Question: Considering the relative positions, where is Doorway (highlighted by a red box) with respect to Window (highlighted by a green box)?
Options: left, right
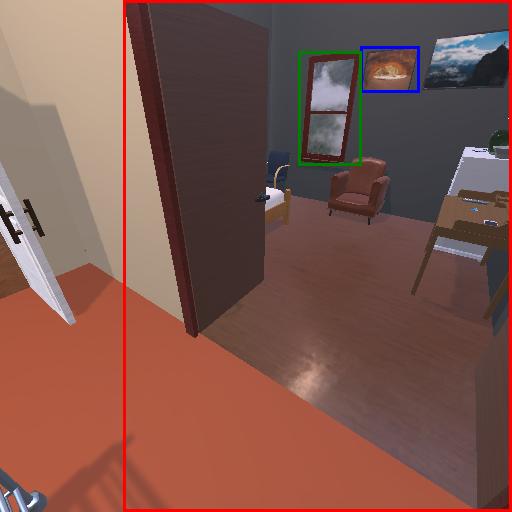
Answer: left